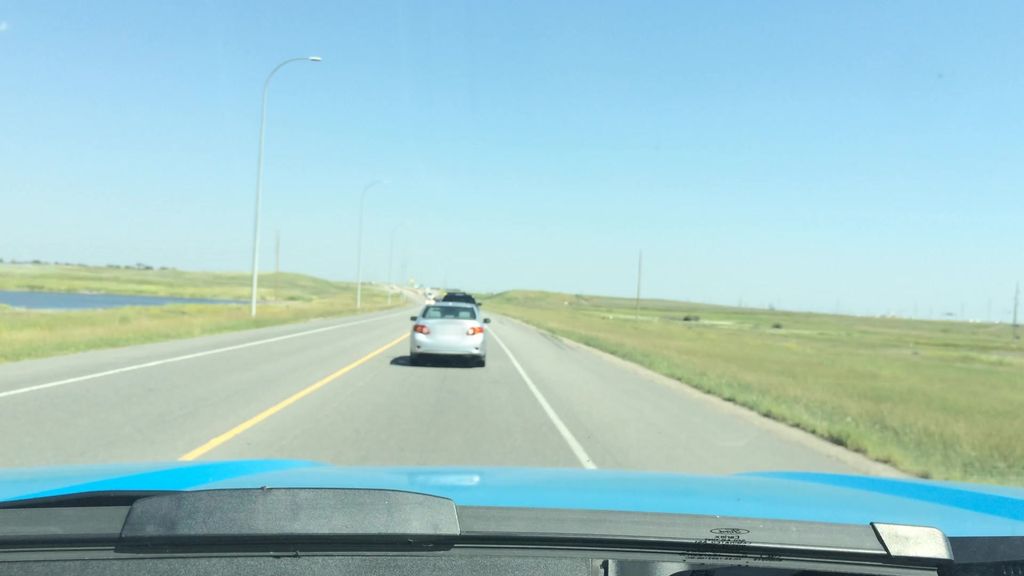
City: calgary